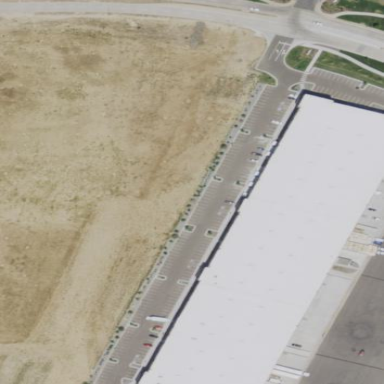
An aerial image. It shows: Warehouse building.